Interaction volume radius: 5 \u00c5
Interaction volume height: 20 \u00c5
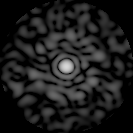
Disorder parameter: 0.8759